Question: I'm trying to spawn a node I've created at random coordinates. So far, I've made the attempt by doing the following:
'''
- (SKShapeNode *)createTargetNode
{
int maxXCoord = CGRectGetMaxX(self.frame);
int maxYCoord = CGRectGetMaxY(self.frame);
int x = arc4random()% maxXCoord + 40;
int y = arc4random()% maxYCoord + 40;
SKShapeNode *target = [SKShapeNode new];
CGMutablePathRef circle = CGPathCreateMutable();
CGPathAddArc(circle, NULL, x, y, 5, 0, M_PI*2, YES);
target.path = circle;
target.fillColor = [SKColor redColor];
target.strokeColor = [SKColor redColor];
NSLog(@"%d, %d", x, y);
return target;
}
'''
Sometimes the node appears on the screen, sometimes it doesn't. I guess it's going out of bounds. How can I fix that? The orientation of the phone is landscape, so do the coordinates change?
Thanks!
Here are some coordinates that have been plotted:
'''
2014-02-14 17:54:09.629 reactions[16096:70b] 221, 402
2014-02-14 17:54:10.990 reactions[16096:70b] 273, 542
2014-02-14 17:54:11.586 reactions[16096:70b] 88, 299
2014-02-14 17:54:14.660 reactions[16096:70b] 69, 306
'''
Only '(88, 299)' and '(69, 306)' are actually plotted.
Here's the link to the image (I can't post it yet, I don't have enough reputation):

Here's my main view controller. Pretty standard, just loading the 'SKScene'.
'''
#import "DKViewController.h"
#import "DKPlayScene.h"
@implementation DKViewController
- (void)viewDidLoad
{
[super viewDidLoad];
SKView * skView = (SKView *)self.view;
skView.showsFPS = YES;
skView.showsNodeCount = YES;
SKScene * scene = [DKPlayScene sceneWithSize:skView.bounds.size];
scene.scaleMode = SKSceneScaleModeAspectFill;
[skView presentScene:scene];
}
- (BOOL)shouldAutorotate
{
return YES;
}
- (NSUInteger)supportedInterfaceOrientations
{
if ([[UIDevice currentDevice] userInterfaceIdiom] == UIUserInterfaceIdiomPhone) {
return UIInterfaceOrientationMaskAllButUpsideDown;
} else {
return UIInterfaceOrientationMaskAll;
}
}
- (void)didReceiveMemoryWarning
{
[super didReceiveMemoryWarning];
}
@end
'''
And here's the implementation file for the SKScene:
'''
#import "DKPlayScene.h"
#include <stdlib.h>
@interface DKPlayScene ()
@property (nonatomic, strong) SKLabelNode *scoreLabel;
@property bool *gameHasStarted;
@property int *score;
@end
@implementation DKPlayScene
- (id)initWithSize:(CGSize)size
{
if (self = [super initWithSize:size]) {
self.gameHasStarted = NO;
self.backgroundColor = [SKColor colorWithRed:0.15 green:0.15 blue:0.3 alpha:1.0];
self.scoreLabel = [SKLabelNode new];
self.scoreLabel.text = @"High Score:";
self.scoreLabel.fontSize = 10;
self.scoreLabel.position = (CGPointMake(CGRectGetMidX(self.frame), CGRectGetMidY(self.frame) + 70));
[self createTargetNode];
[self addChild:self.scoreLabel];
}
return self;
}
- (void)touchesBegan:(NSSet *)touches withEvent:(UIEvent *)event
{
[self addChild:[self createTargetNode]];
}
-(void)update:(CFTimeInterval)currentTime {
}
#pragma mark - Private
- (SKShapeNode *)createTargetNode
{
int maxXCoord = self.frame.size.width;
int maxYCoord = self.frame.size.height;
int circleWidth = 6;
int x = arc4random() % (maxXCoord - (circleWidth / 2));
int y = arc4random() % (maxYCoord - (circleWidth / 2));
SKShapeNode *target = [SKShapeNode new];
CGMutablePathRef circle = CGPathCreateMutable();
CGPathAddArc(circle, NULL, x, y, circleWidth, 0, M_PI*2, YES);
target.path = circle;
target.fillColor = [SKColor redColor];
target.strokeColor = [SKColor redColor];
NSLog(@"%d, %d", x, y);
return target;
}
'''
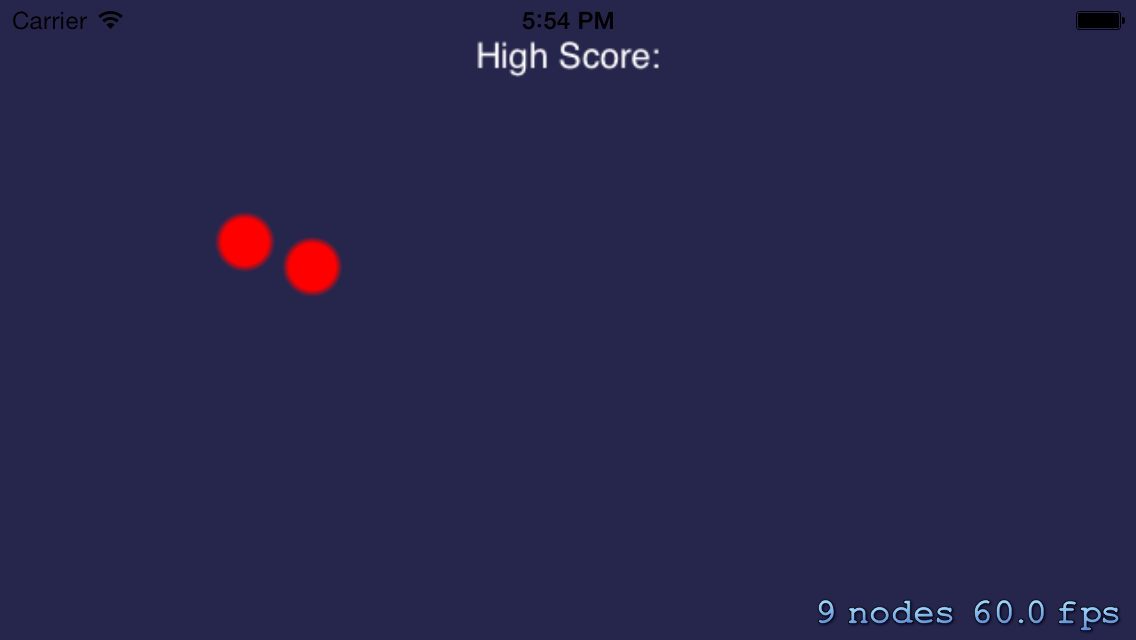
Answer: > Sometimes the node appears on the screen, sometimes it doesn't. I guess it's going out of bounds. How can I fix that? The orientation of the phone is landscape, so do the coordinates change?
It's because the height and width used are wrong.
In your code, '[MyScene sceneWithSize:skView.bounds.size]' will always return size in orientation, even though it's landscape on the device / emulator, it's happen because you put it on 'viewDidLoad'.
If you want to get the size of current orientation (), place the code in 'viewDidLayoutSubviews', not in 'viewDidLoad'.
Go to "ViewController.m", replace the 'viewDidLoad' to 'viewDidLayoutSubviews'.
'''
- (void)viewDidLayoutSubviews
{
[super viewDidLayoutSubviews];
SKView * skView = (SKView *)self.view;
skView.showsFPS = YES;
skView.showsNodeCount = YES;
SKScene * scene = [MyScene sceneWithSize:skView.bounds.size];
scene.scaleMode = SKSceneScaleModeAspectFill;
[skView presentScene:scene];
}
'''
Documentation link: <URL>